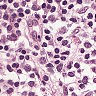
Metastatic tissue present: no